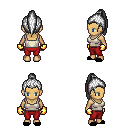
a pixel art fantasy rpg character, female body template, human, tanned skin, white pirate shirt, red pants, white long topknot hairstyle, gold gloves, black slippers, four views (front, back, left, right), 2x2 character sprite sheet, small pixel art, hard edges, no anti-aliasing